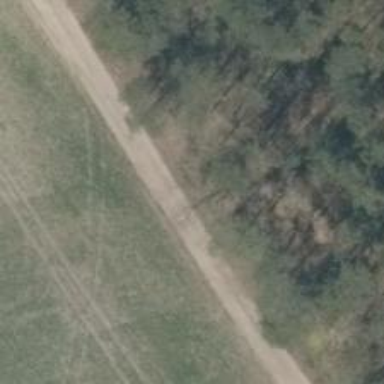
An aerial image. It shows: Compacted track road.